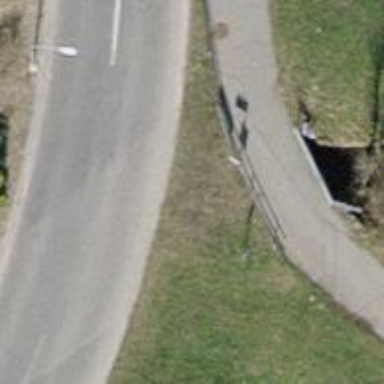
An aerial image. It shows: Bus stop with platform for public transport.